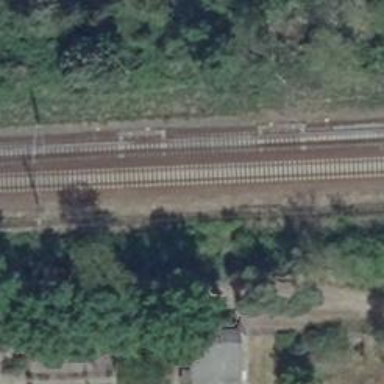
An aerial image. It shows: Site related to the railway.